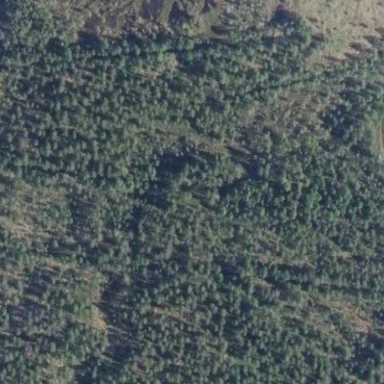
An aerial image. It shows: Woodland consisting mainly of needle-leaved trees.